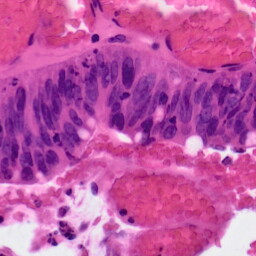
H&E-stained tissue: Colon